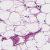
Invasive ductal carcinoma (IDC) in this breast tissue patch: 0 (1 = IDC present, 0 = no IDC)